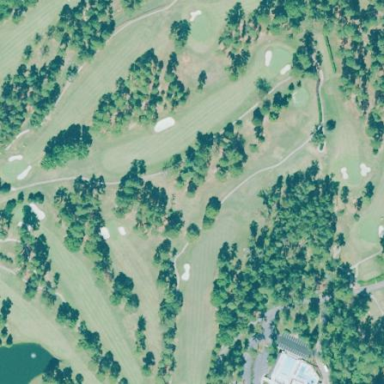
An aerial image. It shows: Path used for both walking and golf.